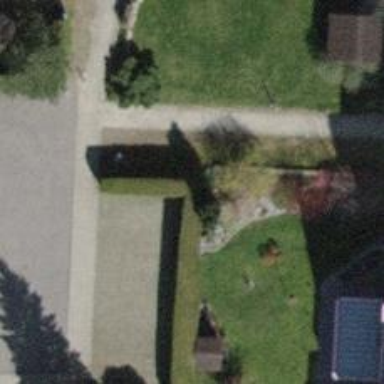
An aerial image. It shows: Hedge barrier.